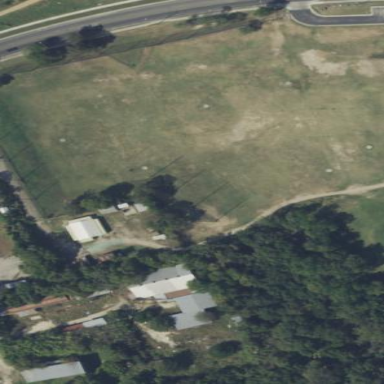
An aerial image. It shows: Grassy area designated as golf fairway.